Interaction volume radius: 5 \u00c5
Interaction volume height: 30 \u00c5
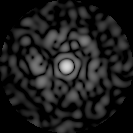
Disorder parameter: 0.8079